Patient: sex M, age 52
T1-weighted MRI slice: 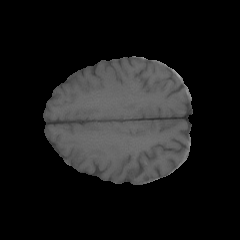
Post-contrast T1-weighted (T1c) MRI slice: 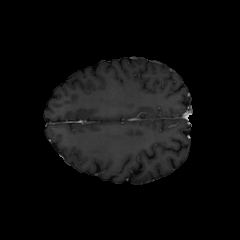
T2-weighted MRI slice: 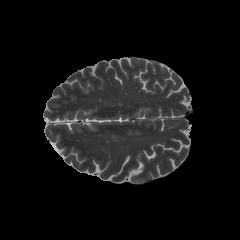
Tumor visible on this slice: yes
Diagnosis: Astrocytoma, IDH-mutant
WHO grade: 3